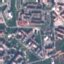
Land use / land cover: Residential